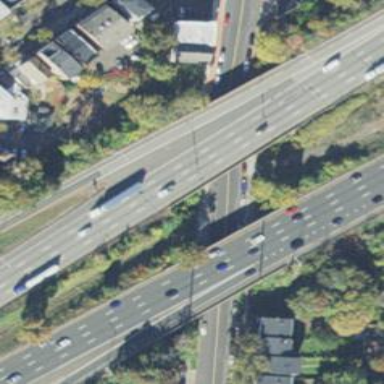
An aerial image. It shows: Bridge over motorway.